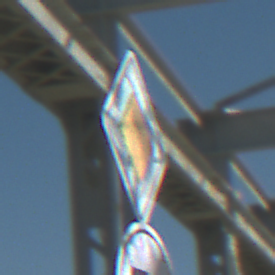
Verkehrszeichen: Vorfahrtsstrasse
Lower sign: EndeGeschwindigkeit70
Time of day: MorningAfternoon
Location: Outdoor (Special)
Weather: Clear
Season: NotSpecified
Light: Natural